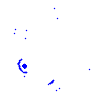
Particle: pion